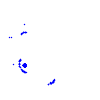
Particle: pion